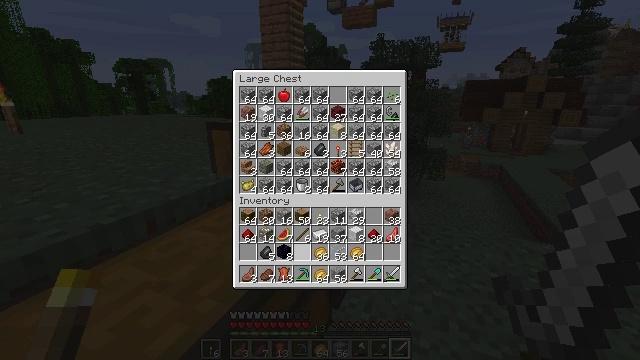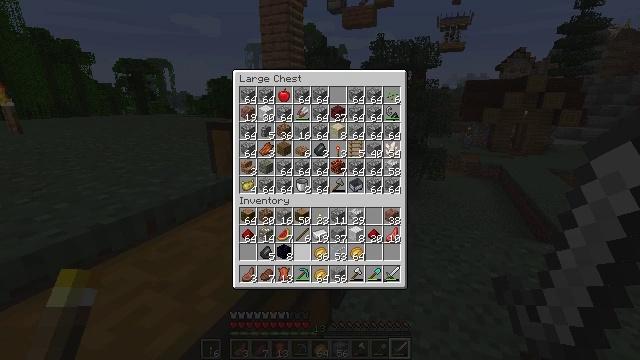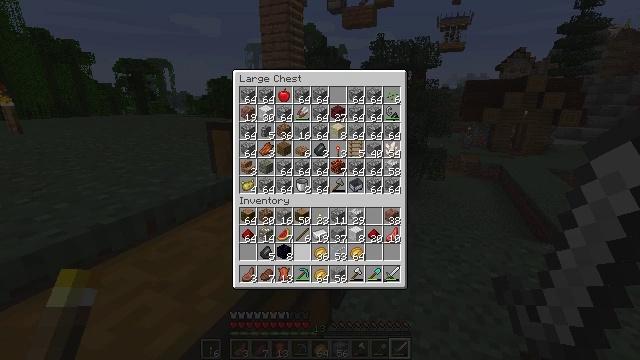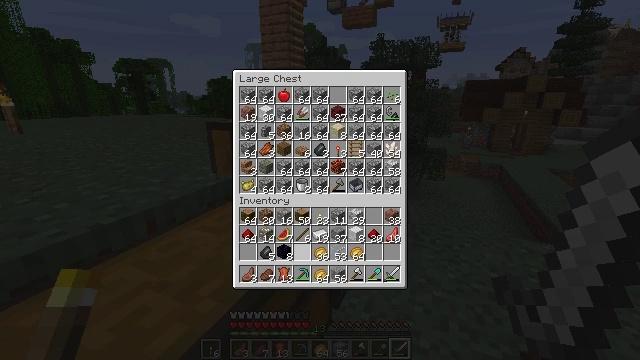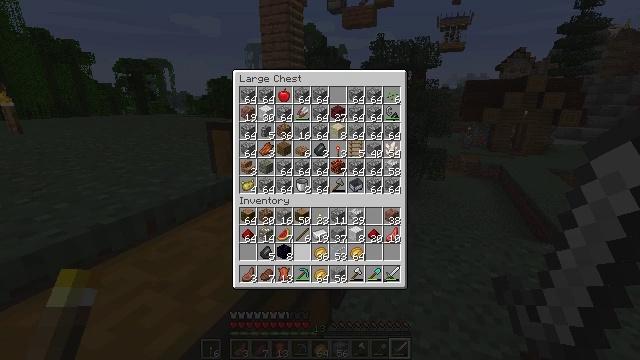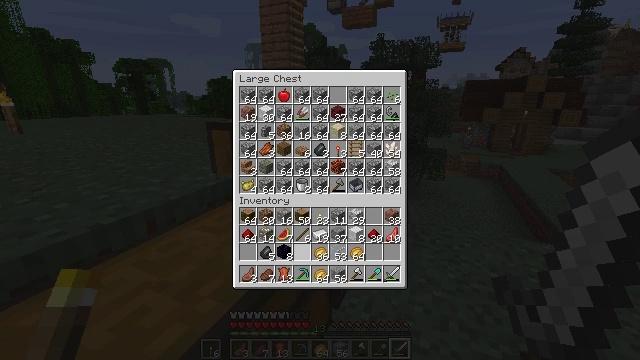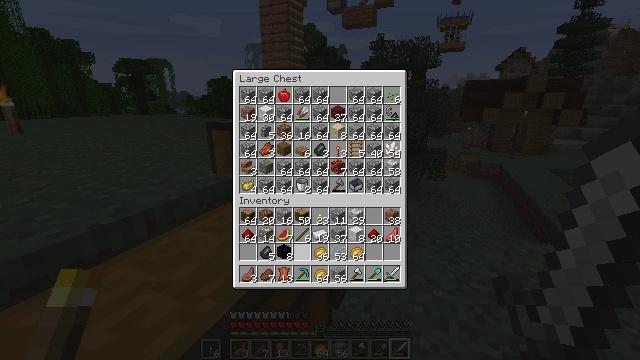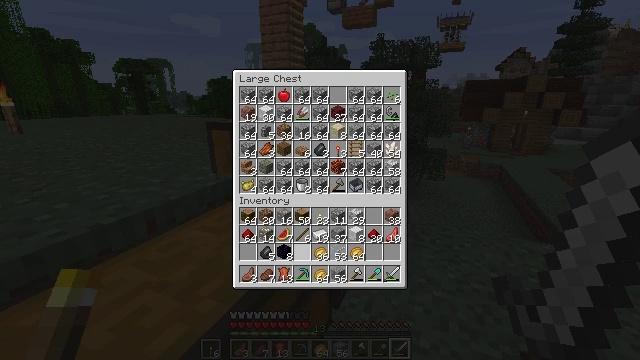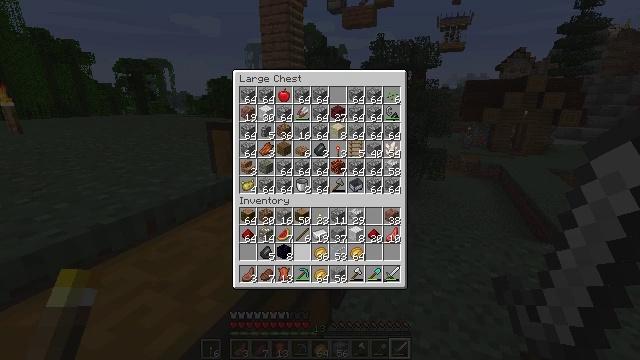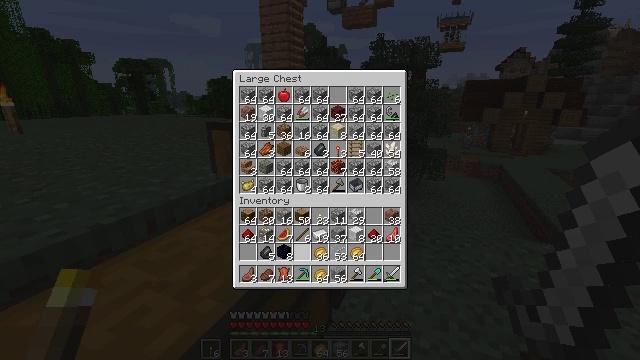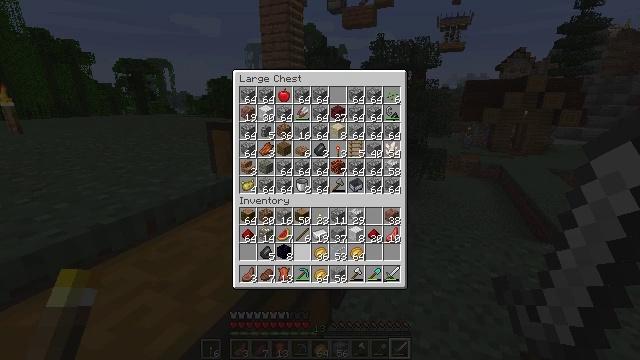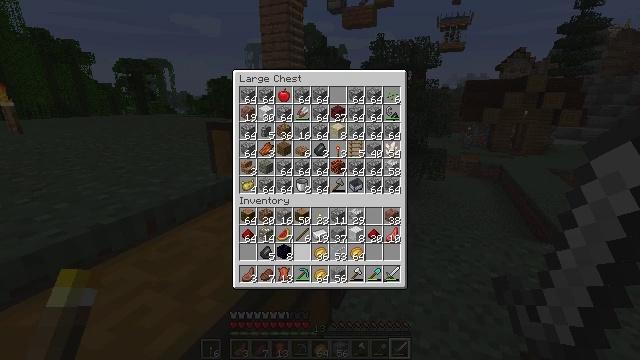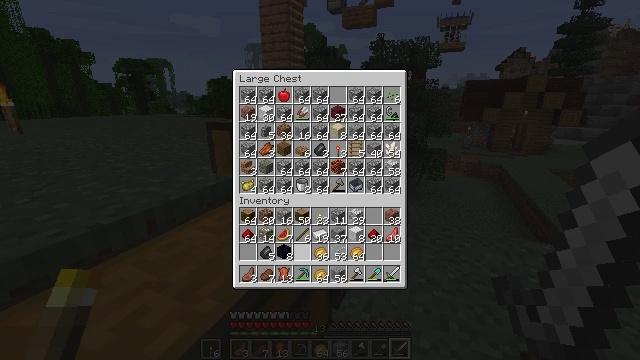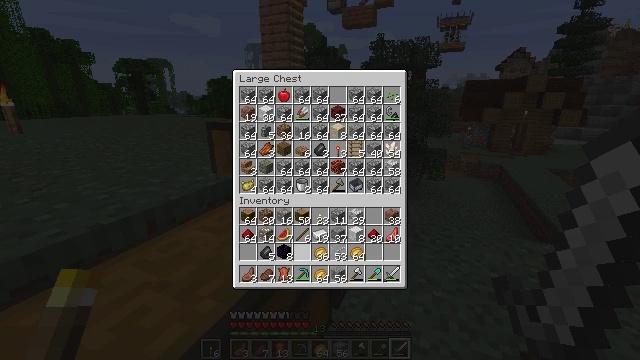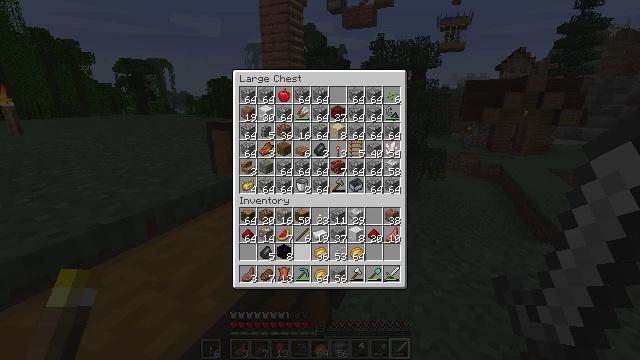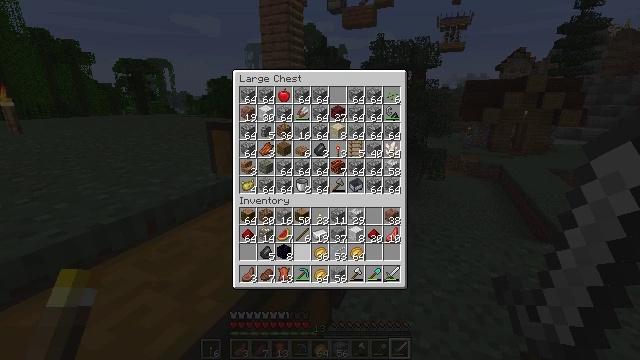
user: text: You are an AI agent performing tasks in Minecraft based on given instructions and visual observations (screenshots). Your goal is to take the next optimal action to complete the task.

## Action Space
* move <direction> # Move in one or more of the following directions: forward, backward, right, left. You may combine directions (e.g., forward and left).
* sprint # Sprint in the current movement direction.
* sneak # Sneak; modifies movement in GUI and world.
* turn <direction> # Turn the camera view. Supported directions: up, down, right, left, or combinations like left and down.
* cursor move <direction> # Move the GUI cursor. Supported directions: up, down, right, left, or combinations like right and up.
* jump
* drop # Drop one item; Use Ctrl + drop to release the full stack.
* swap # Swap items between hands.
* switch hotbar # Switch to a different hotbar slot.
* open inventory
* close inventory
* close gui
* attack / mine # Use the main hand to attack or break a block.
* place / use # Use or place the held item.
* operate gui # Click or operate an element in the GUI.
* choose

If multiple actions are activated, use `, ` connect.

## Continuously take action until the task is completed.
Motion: motion action
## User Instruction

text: Break the melon to get slices.
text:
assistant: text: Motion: no_op
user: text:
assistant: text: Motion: no_op
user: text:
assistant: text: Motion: no_op
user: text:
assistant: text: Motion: no_op
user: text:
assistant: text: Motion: no_op
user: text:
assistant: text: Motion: no_op
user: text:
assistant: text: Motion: no_op
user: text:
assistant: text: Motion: no_op
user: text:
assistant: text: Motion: no_op
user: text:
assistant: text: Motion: no_op
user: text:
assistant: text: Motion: no_op
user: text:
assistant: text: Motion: no_op
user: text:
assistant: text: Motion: no_op
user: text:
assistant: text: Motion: no_op
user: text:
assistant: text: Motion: no_op
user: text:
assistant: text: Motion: no_op
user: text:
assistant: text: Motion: no_op
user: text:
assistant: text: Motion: no_op
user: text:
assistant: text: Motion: no_op
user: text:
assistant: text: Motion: no_op
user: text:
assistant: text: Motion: no_op
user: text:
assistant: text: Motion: no_op
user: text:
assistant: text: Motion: no_op
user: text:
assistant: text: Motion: no_op
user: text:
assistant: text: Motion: no_op
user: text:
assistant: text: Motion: no_op
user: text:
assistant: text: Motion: no_op
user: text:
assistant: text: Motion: no_op
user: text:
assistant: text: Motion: no_op
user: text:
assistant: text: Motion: no_op